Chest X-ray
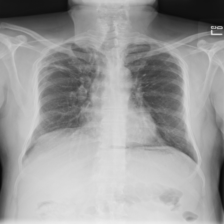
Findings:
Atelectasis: negative
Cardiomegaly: negative
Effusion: negative
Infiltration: negative
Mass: negative
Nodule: negative
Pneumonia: negative
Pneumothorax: negative
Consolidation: negative
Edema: negative
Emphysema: negative
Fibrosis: negative
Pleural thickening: positive
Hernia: negative